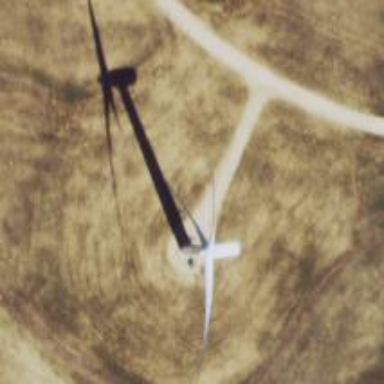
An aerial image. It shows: Wind generator powered by horizontal-axis wind turbine.